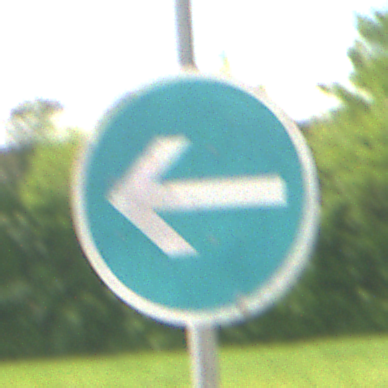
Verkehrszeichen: VorgeschriebeneFahrtrichtungHierLinks
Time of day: Midday
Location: Outdoor (RoadRail)
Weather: PartlyCloudy
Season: NotSpecified
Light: Natural